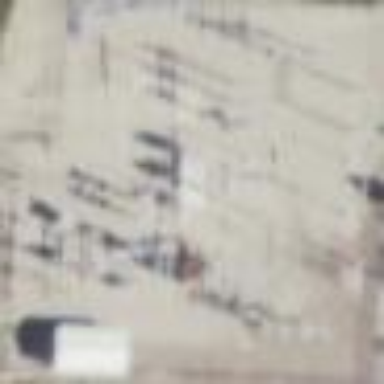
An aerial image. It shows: Power substation enclosed by fence.